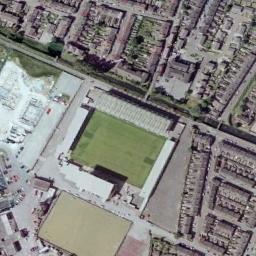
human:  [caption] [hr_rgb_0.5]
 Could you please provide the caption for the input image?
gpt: There is a baseball field between the two roads .

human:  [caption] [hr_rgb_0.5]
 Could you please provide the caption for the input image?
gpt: The stadium is on the grass next to some buildings and trees .

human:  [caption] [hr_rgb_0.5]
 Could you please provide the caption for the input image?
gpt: Square stadium next to residential area .

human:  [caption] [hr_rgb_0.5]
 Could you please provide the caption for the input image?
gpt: There are many buildings of different shapes and sizes next to the stadium .

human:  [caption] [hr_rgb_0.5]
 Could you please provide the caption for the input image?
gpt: There are many buildings around the stadium .